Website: home-depot
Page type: customer-info-address
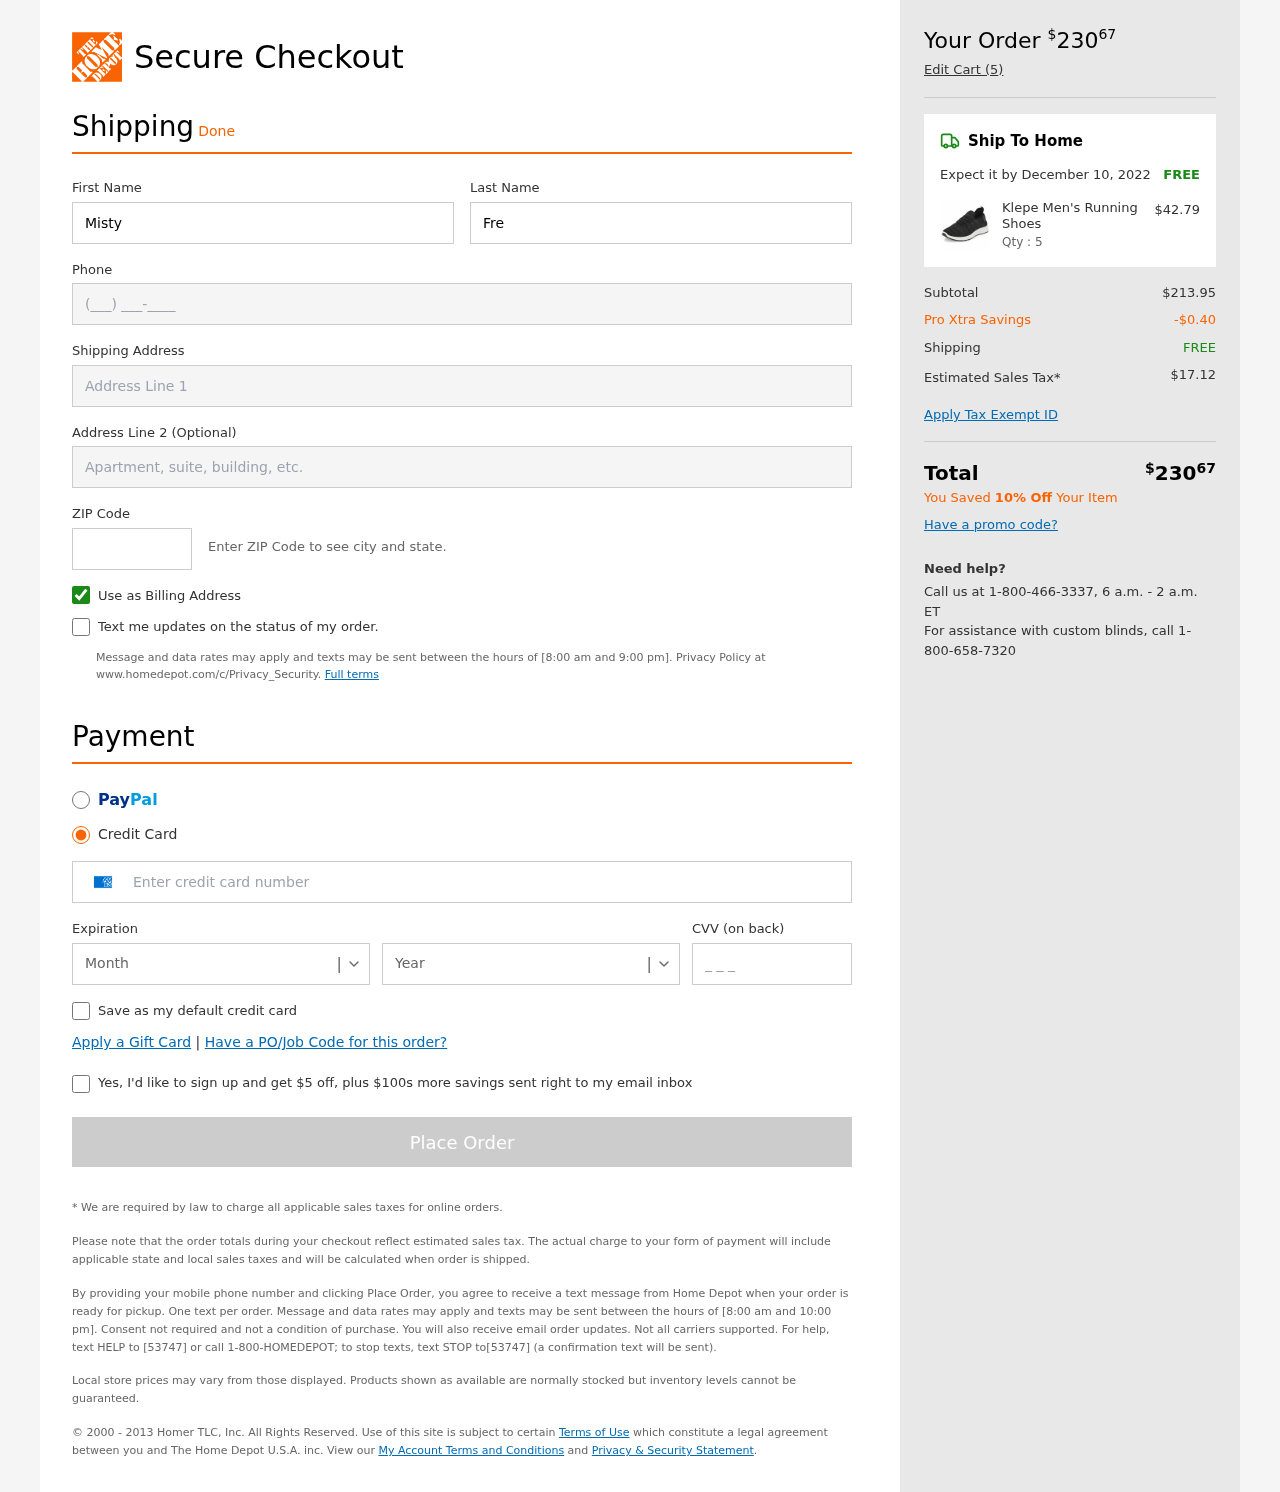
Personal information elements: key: PII_CARD_CVV
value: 9639
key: PII_CARD_EXPIRY_MONTH
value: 09
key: PII_CARD_EXPIRY_YEAR
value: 28
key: PII_CARD_NUMBER
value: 3743 3520 4011 009
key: PII_FIRSTNAME
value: Misty
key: PII_LASTNAME
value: French
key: PII_PHONE
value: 4763033354
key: PII_POSTCODE
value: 14528
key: PII_STREET
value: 06199 Sanchez Neck Apt. 207
Product elements: key: PRODUCT1_NAME
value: Klepe Men's Running Shoes
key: PRODUCT1_PRICE
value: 42.79
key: PRODUCT1_QUANTITY
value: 5
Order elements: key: ORDER_TOTAL
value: $23067
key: ORDER_NUM_ITEMS
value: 5
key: ORDER_DELIVERY_DATE
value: December 10, 2022
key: ORDER_SHIPPING_COST
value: FREE
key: ORDER_SUBTOTAL
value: $213.95
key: ORDER_DISCOUNT
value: -$0.40
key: ORDER_SHIPPING_COST2
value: FREE
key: ORDER_TAX
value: $17.12
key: ORDER_TOTAL2
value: $23067
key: ORDER_SAVINGS_MESSAGE
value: You Saved 10% Off Your Item